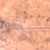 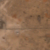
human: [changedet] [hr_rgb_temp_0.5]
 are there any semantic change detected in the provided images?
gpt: No change occurred in this area.